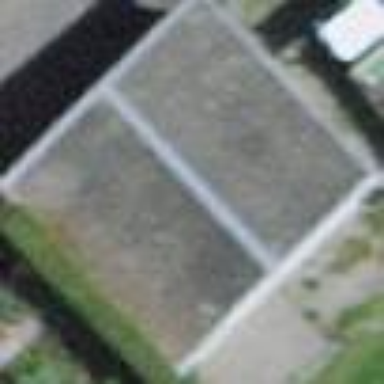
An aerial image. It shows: Garage building.